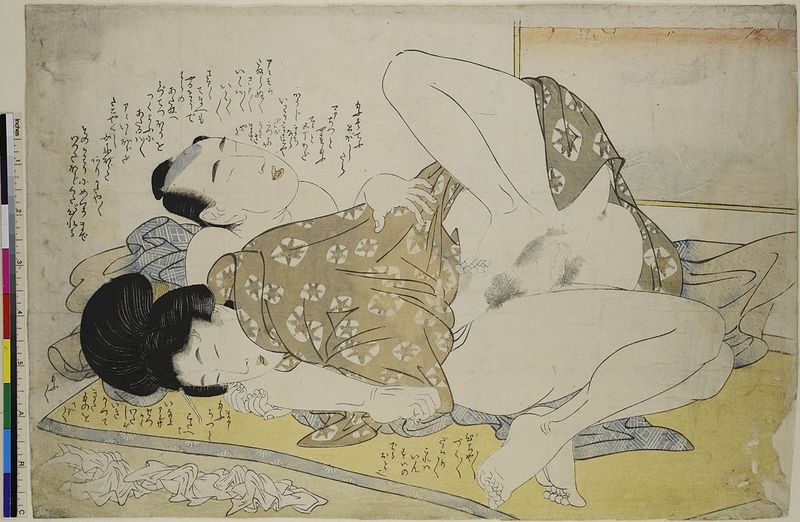
Titel: Der Edo-Fanatiker
Standort: Hamburg
Institution: Museum für Kunst und Gewerbe Hamburg
Schlagwörter: mann, grün, frau, wand, haare, paar, lippen, beine, füße, holzschnitt, japan, schrift, schlafen, bett, sex, druckgraphik, sterne, druckgrafik, liebespaar, liebende, zeit, farbholzschnitt, zeichung, geschlechtsverkehr, edo, genitalien, beischlaf, koitus, reproduktionen, druckerzeugnisse, shunga